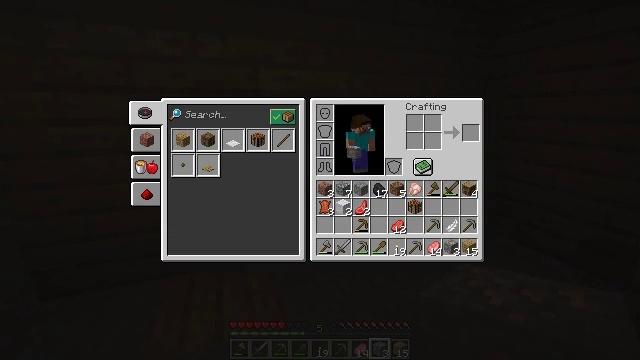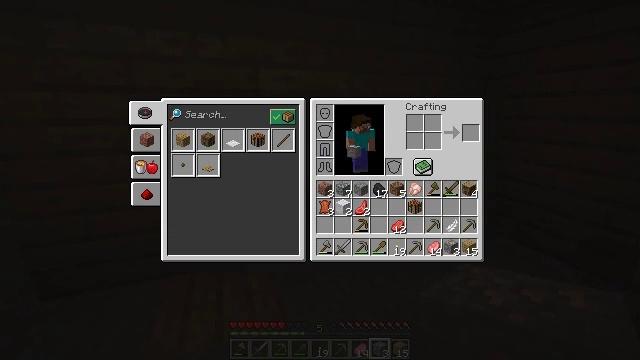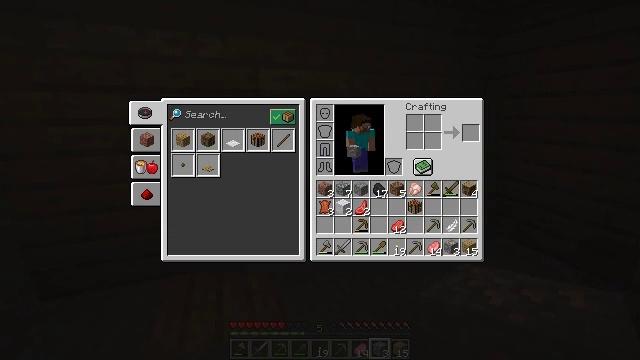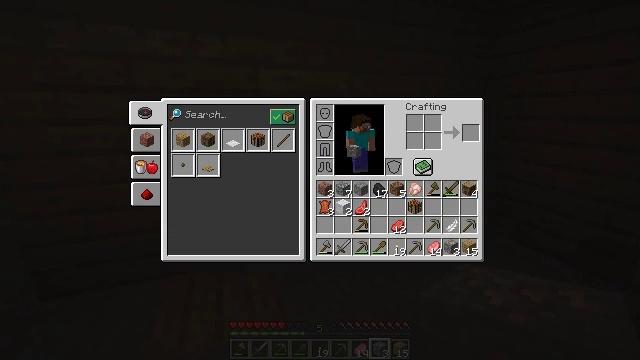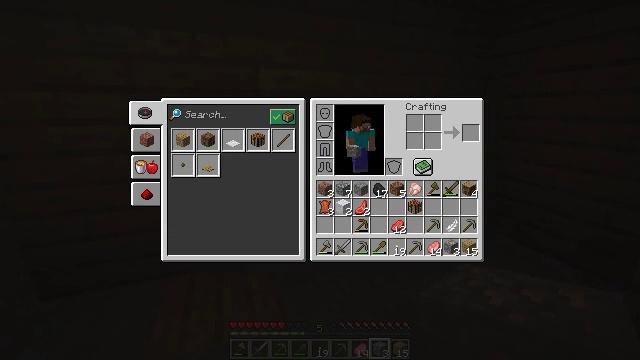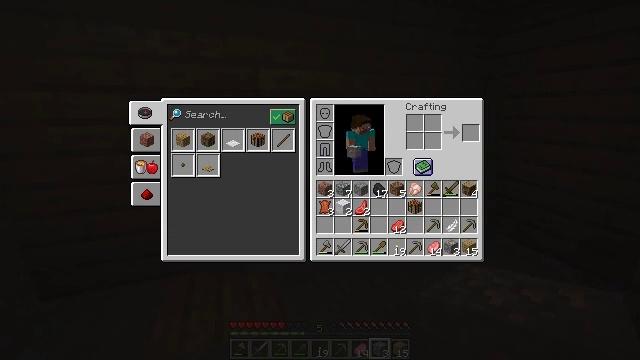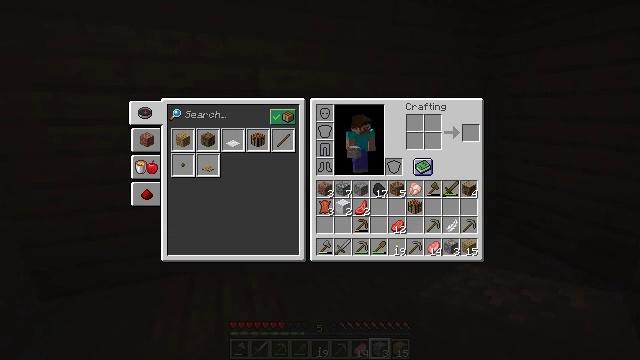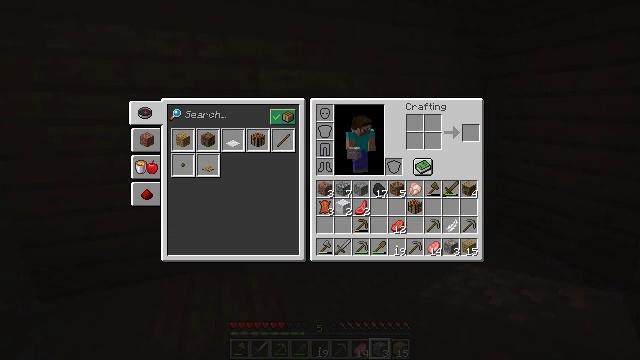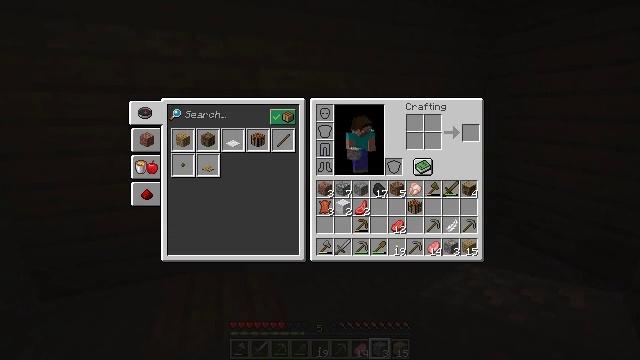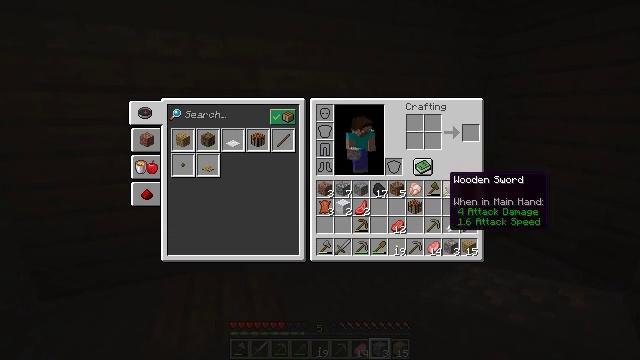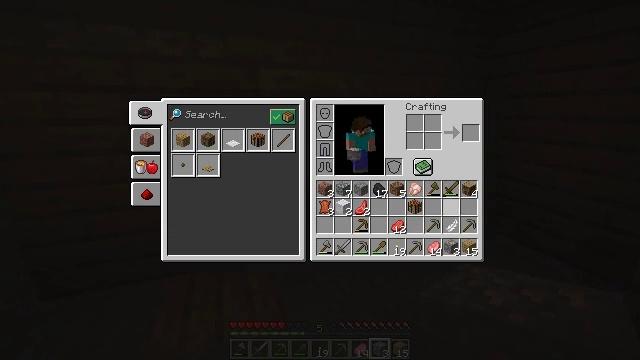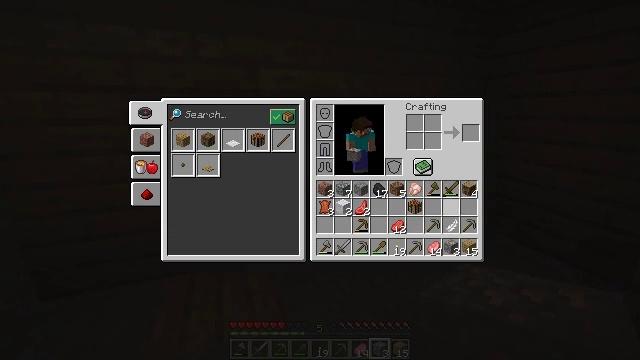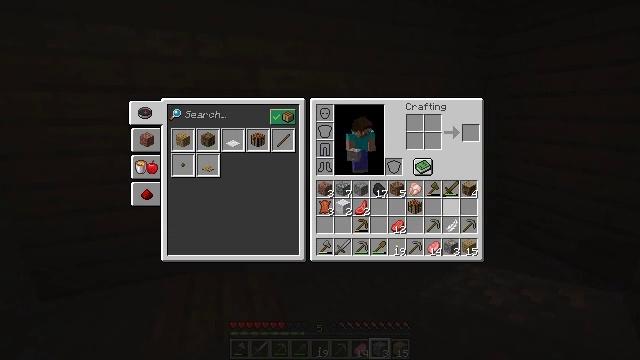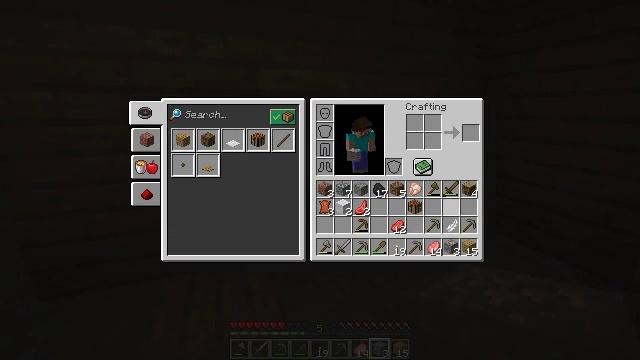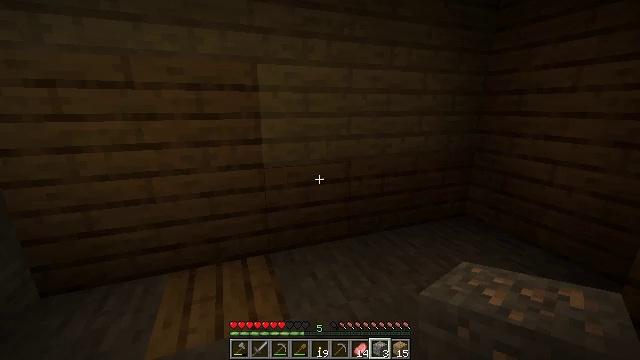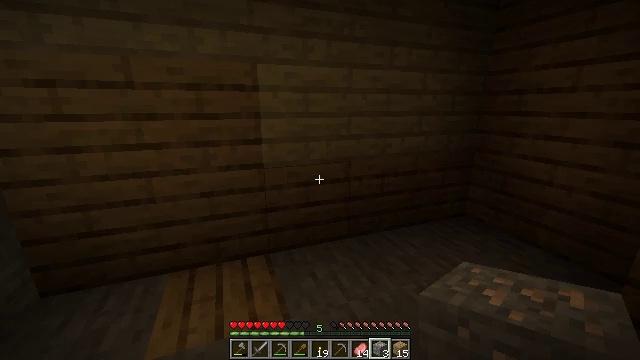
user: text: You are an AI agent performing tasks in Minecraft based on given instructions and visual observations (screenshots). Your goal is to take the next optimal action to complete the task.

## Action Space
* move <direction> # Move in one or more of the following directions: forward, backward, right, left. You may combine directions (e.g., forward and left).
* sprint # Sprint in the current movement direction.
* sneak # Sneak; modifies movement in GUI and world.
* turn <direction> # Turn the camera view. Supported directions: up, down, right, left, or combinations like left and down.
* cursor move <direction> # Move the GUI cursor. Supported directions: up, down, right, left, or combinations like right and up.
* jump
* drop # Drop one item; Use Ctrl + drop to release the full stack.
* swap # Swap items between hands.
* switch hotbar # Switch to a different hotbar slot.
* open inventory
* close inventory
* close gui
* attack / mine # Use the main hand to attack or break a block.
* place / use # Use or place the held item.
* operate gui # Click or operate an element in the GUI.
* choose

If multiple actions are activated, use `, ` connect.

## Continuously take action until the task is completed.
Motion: motion action
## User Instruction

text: Gather stone by using a pickaxe.
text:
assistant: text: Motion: no_op
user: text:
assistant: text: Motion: no_op
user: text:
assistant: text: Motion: no_op
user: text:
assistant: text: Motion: no_op
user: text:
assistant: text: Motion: no_op
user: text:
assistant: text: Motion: cursor move down
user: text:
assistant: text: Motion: cursor move down
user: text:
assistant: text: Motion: no_op
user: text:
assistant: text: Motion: cursor move down
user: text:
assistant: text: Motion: cursor move down
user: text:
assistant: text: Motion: no_op
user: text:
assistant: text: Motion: no_op
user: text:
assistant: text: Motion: no_op
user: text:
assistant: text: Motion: no_op
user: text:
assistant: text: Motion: no_op
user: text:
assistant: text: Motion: no_op
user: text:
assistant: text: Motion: no_op
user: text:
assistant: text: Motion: no_op
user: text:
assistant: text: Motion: no_op
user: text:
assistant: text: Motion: turn left
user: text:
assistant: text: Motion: turn left
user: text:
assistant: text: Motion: turn left
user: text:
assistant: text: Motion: turn left and down
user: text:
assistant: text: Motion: turn left and down
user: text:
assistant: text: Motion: turn left and down
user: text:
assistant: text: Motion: no_op
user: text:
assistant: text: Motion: no_op
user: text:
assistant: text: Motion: turn right
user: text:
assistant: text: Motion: turn right
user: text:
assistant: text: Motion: turn right